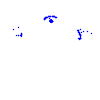
Particle: proton